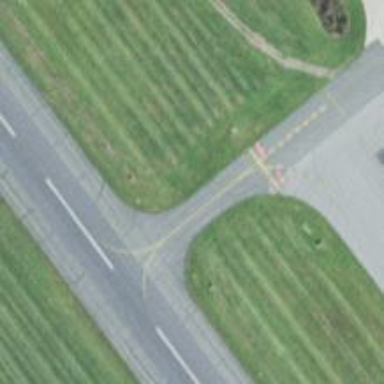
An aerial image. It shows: View of taxiway at the airport.